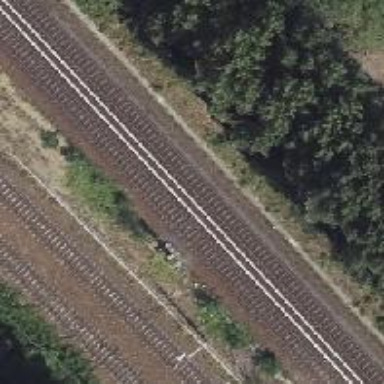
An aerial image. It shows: Railway signal.